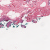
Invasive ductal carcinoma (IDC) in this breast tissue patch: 0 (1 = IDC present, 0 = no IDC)